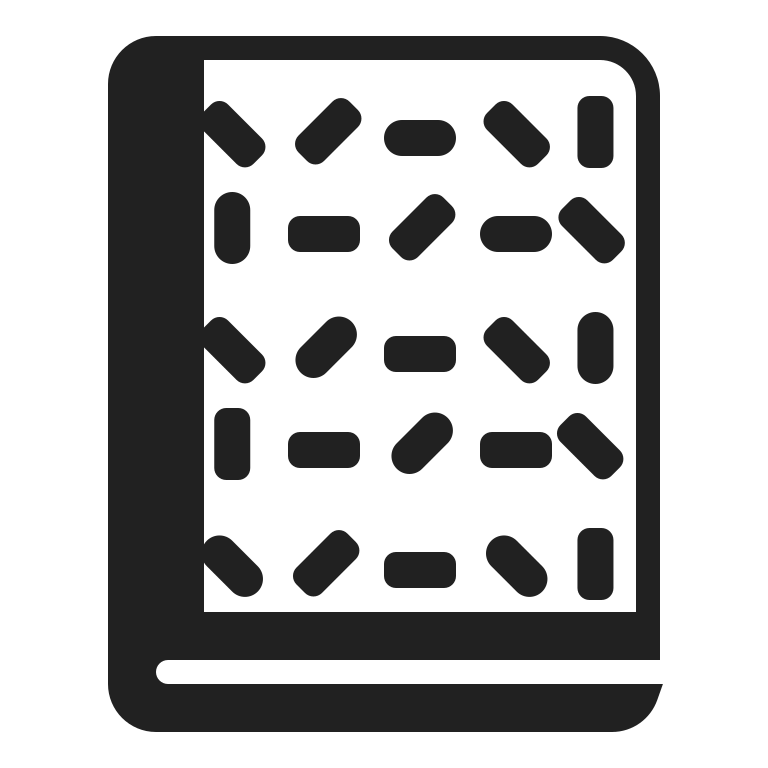
notebook with decorative cover high contrast